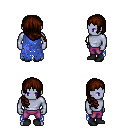
a pixel art fantasy rpg character, male body template, dark elf, purple skin, blue tattered cape, magenta pants, brown right-swept hairstyle, black shoes, four views (front, back, left, right), 2x2 character sprite sheet, small pixel art, hard edges, no anti-aliasing